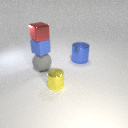
large gray rubber sphere below small red metal cube